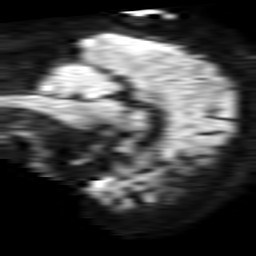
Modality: TRACE
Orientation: sagittal
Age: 52
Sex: female
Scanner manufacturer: philips
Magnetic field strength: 1.5 T
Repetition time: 3.272 s
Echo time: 0.06922 s